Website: ulta-beauty
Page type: account-selection
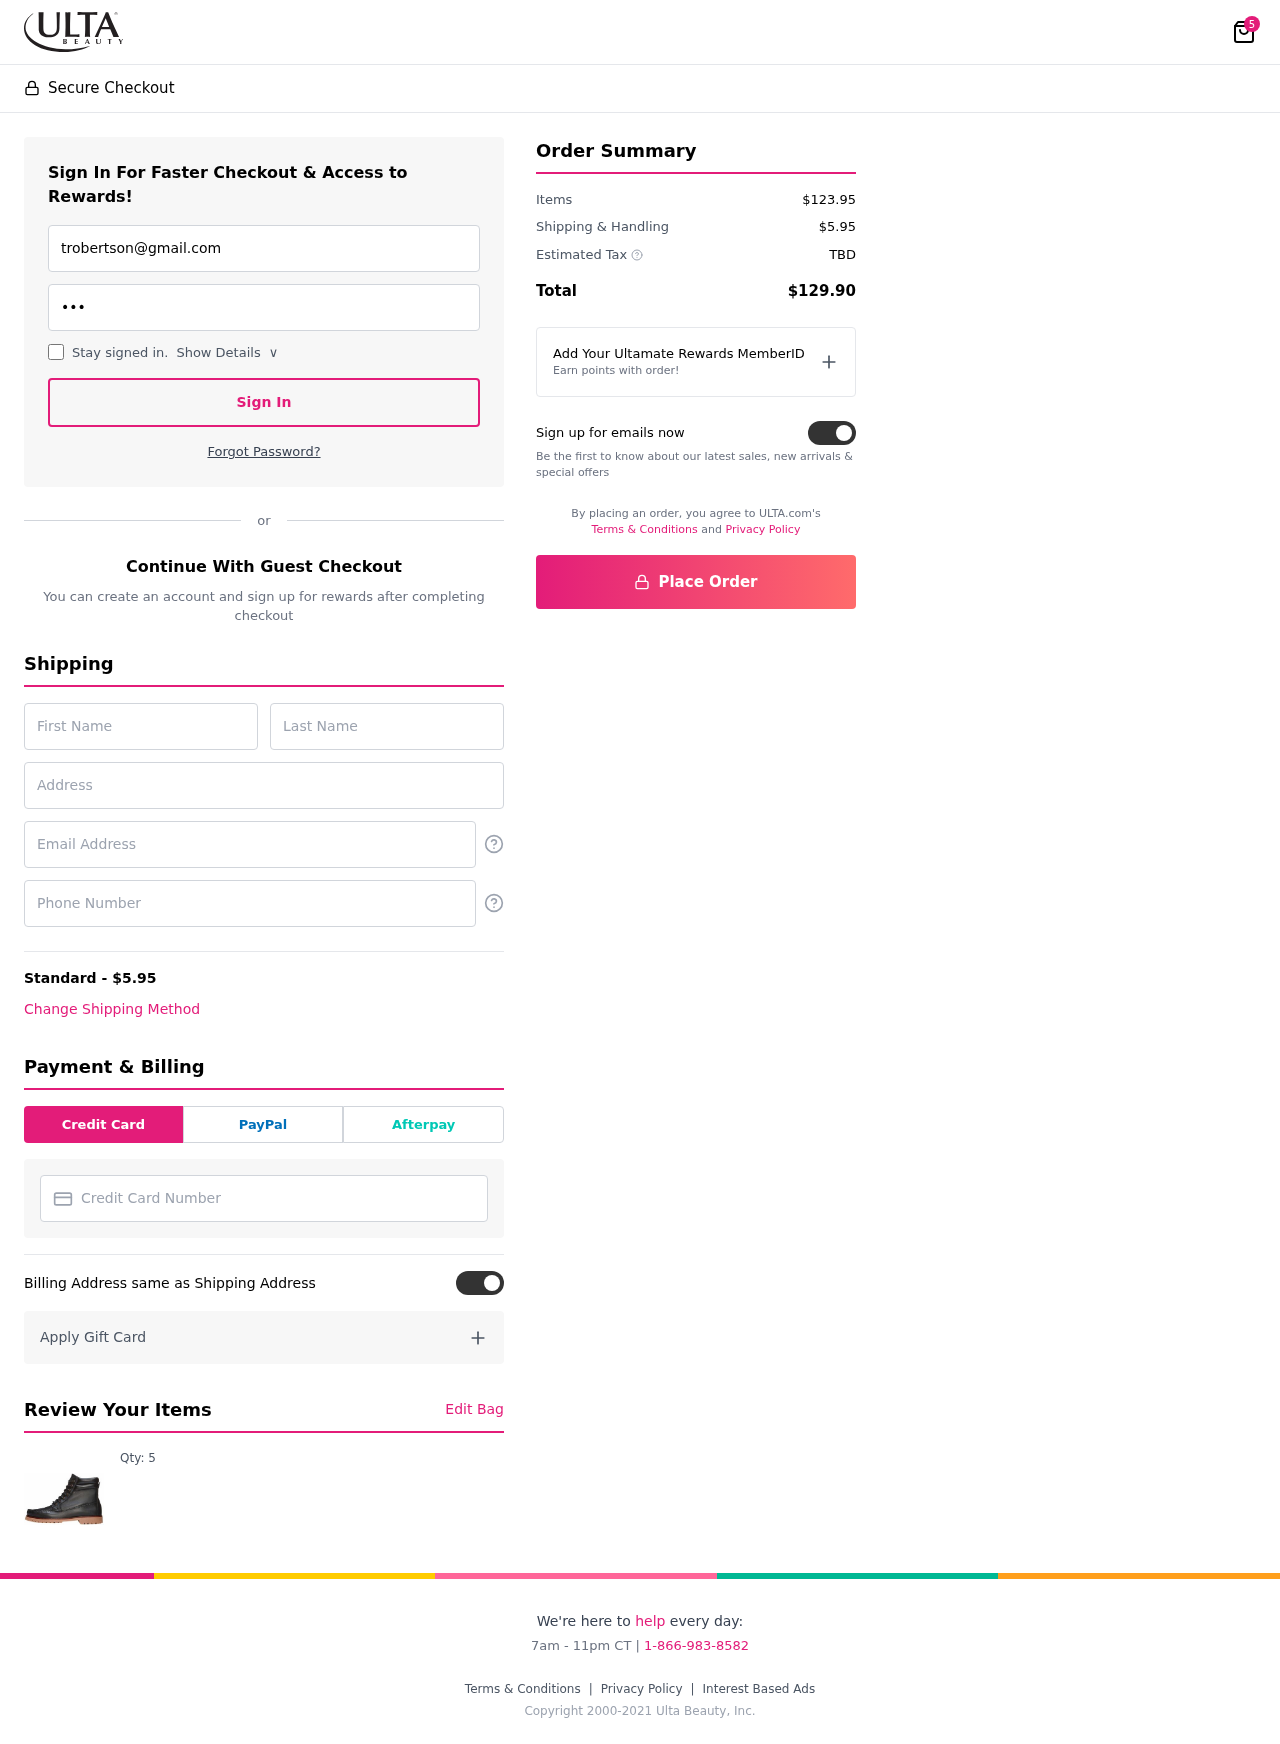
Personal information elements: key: PII_CARD_NUMBER
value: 4107 3659 8988 3625
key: PII_EMAIL
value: trobertson@gmail.com
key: PII_EMAIL2
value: trobertson@gmail.com
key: PII_FIRSTNAME
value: Timothy
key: PII_LASTNAME
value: Robertson
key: PII_PHONE
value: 3517194779
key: PII_STREET
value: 95312 Danielle Junctions Suite 799
Product elements: key: PRODUCT1_QUANTITY
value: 5
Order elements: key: ORDER_NUM_ITEMS
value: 5
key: ORDER_SHIPPING_COST
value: $5.95
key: ORDER_SUBTOTAL
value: $123.95
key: ORDER_TAX
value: TBD
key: ORDER_TOTAL
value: $129.90